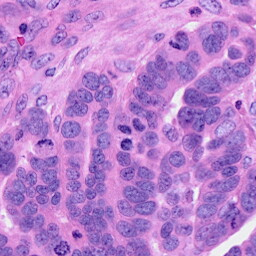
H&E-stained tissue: Ovarian